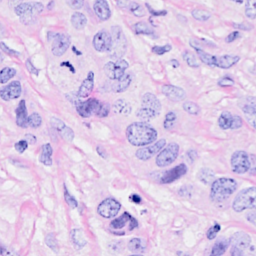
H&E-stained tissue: Breast